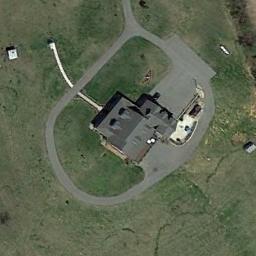
Label: residential